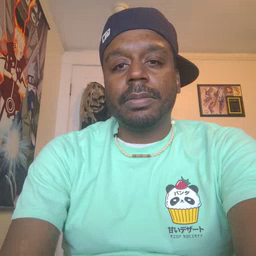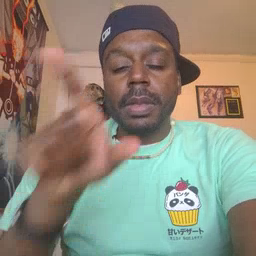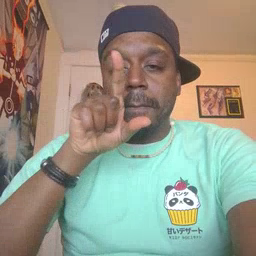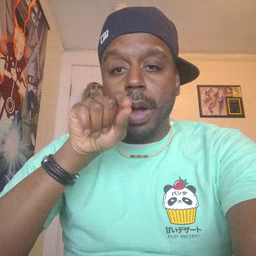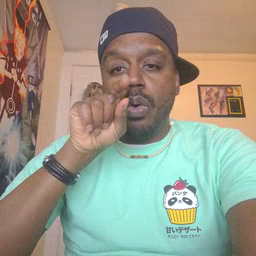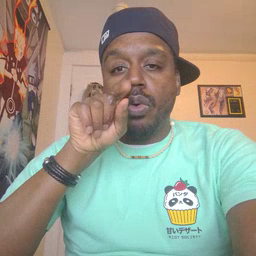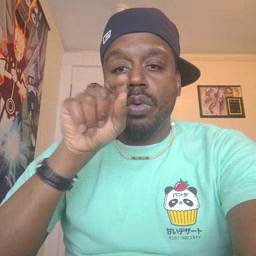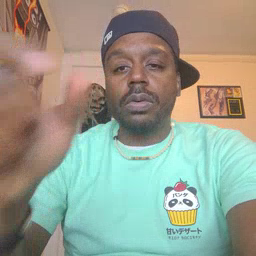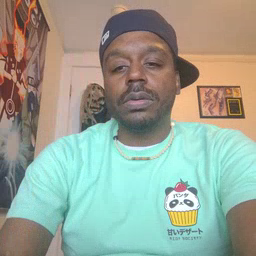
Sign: bird